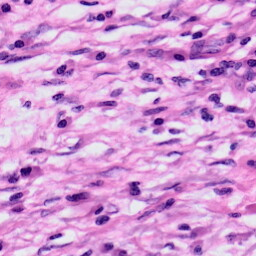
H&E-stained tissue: Skin